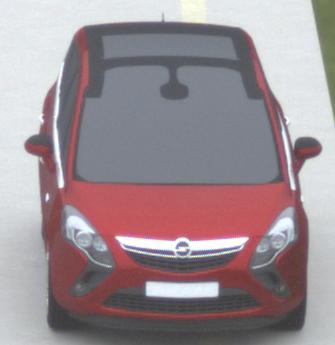
Make: Opel
Model: Zafira Tourer 1.8
Detailed model: Zafira (C) Tourer
Model produced from: 2012/01
Model produced until: 2015/06
Doors: 5
Color: red
Road condition: dry road
Daytime: midday
Contrast: low contrast